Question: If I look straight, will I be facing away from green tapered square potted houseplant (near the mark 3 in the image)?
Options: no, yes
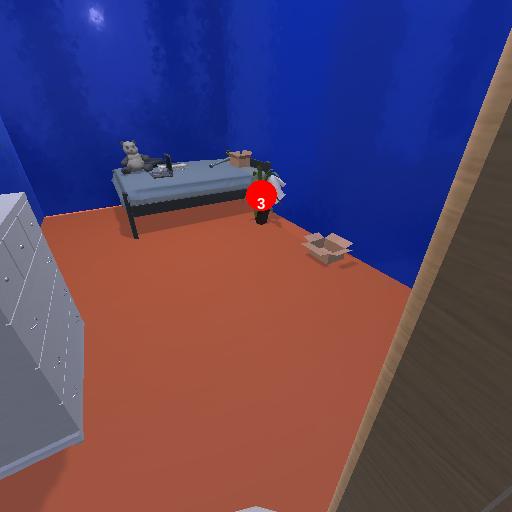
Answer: no